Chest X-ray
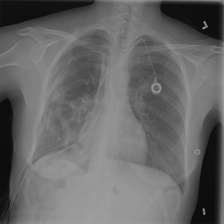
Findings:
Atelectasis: negative
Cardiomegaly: negative
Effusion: negative
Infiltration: negative
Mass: negative
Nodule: negative
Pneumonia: negative
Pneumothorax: negative
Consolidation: negative
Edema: negative
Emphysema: negative
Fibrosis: negative
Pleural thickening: negative
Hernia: negative